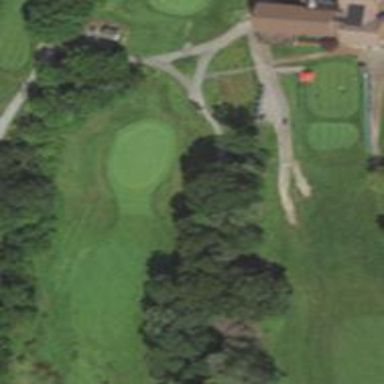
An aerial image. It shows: Path designed for golf carts.